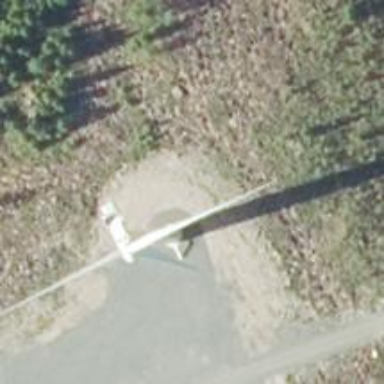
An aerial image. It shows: Wind power generator employing wind turbines.